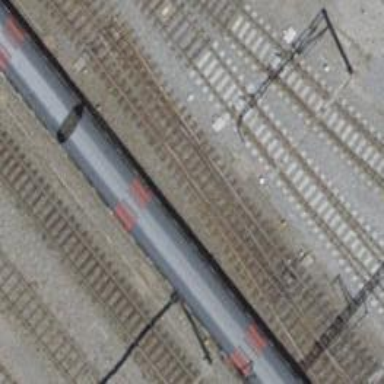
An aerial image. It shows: Single railway track with electrification through contact line.